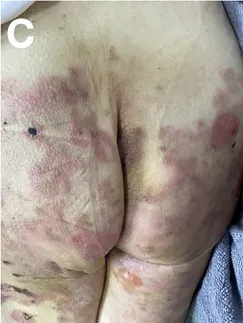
Clinical features of this patient. (C) Erythema and blisters on the buttocks and thighs.
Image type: medical_photograph (skin_photograph)